Question: I'm very new to developing apps to android, so bear with me.
Having said that, I'm trying to make a list with a image to the left and a title and description to the right of the image.
The image is downloaded from the web in the background and then set in the UI as they complete. This all works. However, the images are not aligned properly and I simply cannot understand why. I'm thinking it has something to do with the layout defined in the xml file? I tried using 'android:layout_alignParentLeft="true"' and 'android:layout_gravity="left"' but that got me nowhere.
Then I didn't know how to proceed, even after googling every way I could think of. I'm sorry if this is very basic, but I would really appreciate some help here.
Here's a pic of the situation:

And here's my layout:
'''
<?xml version="1.0" encoding="utf-8"?>
<LinearLayout xmlns:android="http://schemas.android.com/apk/res/android"
android:id="@+id/widget28"
android:layout_width="fill_parent"
android:layout_height="80px"
>
<ImageView
android:id="@+id/imageItem"
android:layout_width="wrap_content"
android:layout_height="wrap_content"
android:layout_gravity="center_vertical"
android:layout_alignParentLeft="true"
>
</ImageView>
<LinearLayout
android:id="@+id/linearText"
android:layout_width="wrap_content"
android:layout_height="fill_parent"
android:orientation="vertical"
android:layout_marginLeft="10px"
android:layout_marginTop="10px"
>
<TextView
android:id="@+id/textTop"
android:layout_width="wrap_content"
android:layout_height="wrap_content"
android:text="TextView"
>
</TextView>
<TextView
android:id="@+id/textBottom"
android:layout_width="wrap_content"
android:layout_height="wrap_content"
android:text="TextView"
>
</TextView>
</LinearLayout>
</LinearLayout>
'''
I appreciate any help you can offer.
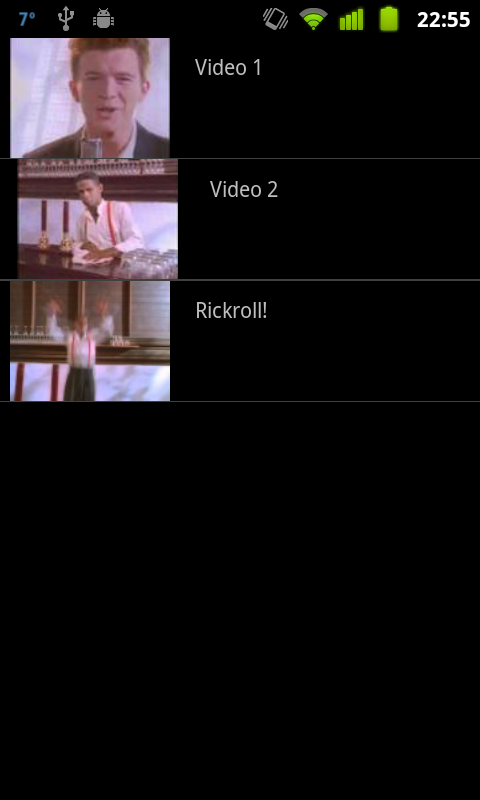
Answer: There're two ways to achieve what you desire:
1.Fix the ImageView width and height and use 'android:scaleType="fitXY"'. This sounds bad, but actually almost gallery apps I know use it in the thumbnail preview mode.
2.Set 'android:scaleType="fitStart"'. No promise this will work, depends on the ratio of width and height of the image source. But if all your image source are landscape style (width > height), this way should work.